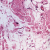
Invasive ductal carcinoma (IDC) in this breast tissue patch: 0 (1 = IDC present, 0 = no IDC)